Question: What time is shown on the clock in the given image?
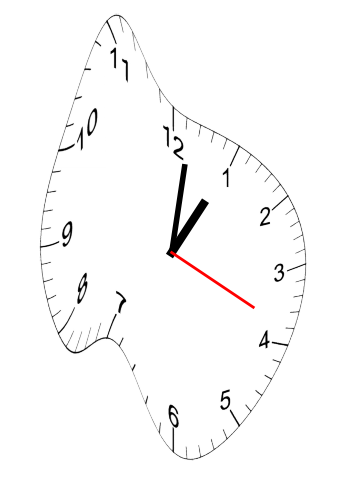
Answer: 01:01:19